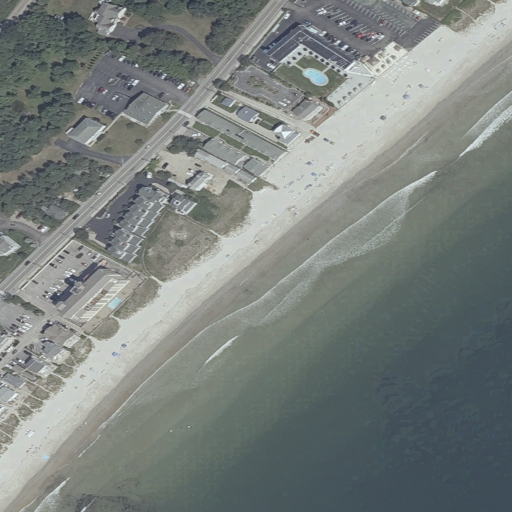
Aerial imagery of beach in Maine named Surfside Beach containing open water, high intensity development, barren land, medium intensity development, herbaceous wetlands, woody wetlands, and low intensity development